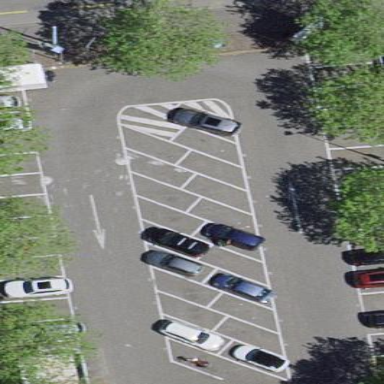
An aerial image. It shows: Street-side parking area.